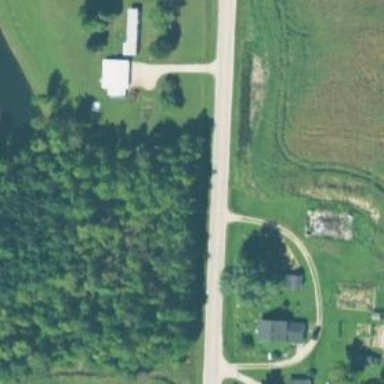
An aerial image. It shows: Tertiary road.